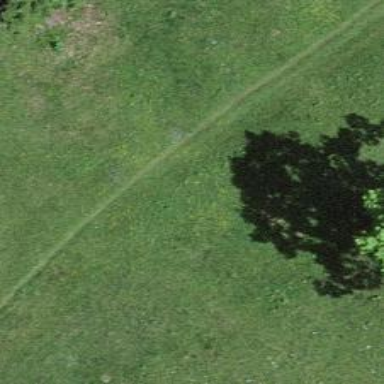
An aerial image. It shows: Grass path.